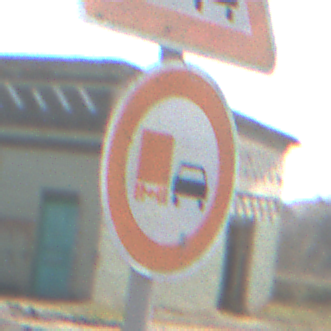
Verkehrszeichen: UeberholverbotKraftfahrzeuge
Zusatzzeichen oben: Stau
Umgebung: Outdoor, Suburban
Tageszeit: Midday
Wetter: PartlyCloudy
Licht: Natural
Jahreszeit: NotSpecified
Kontrast: HighContrast